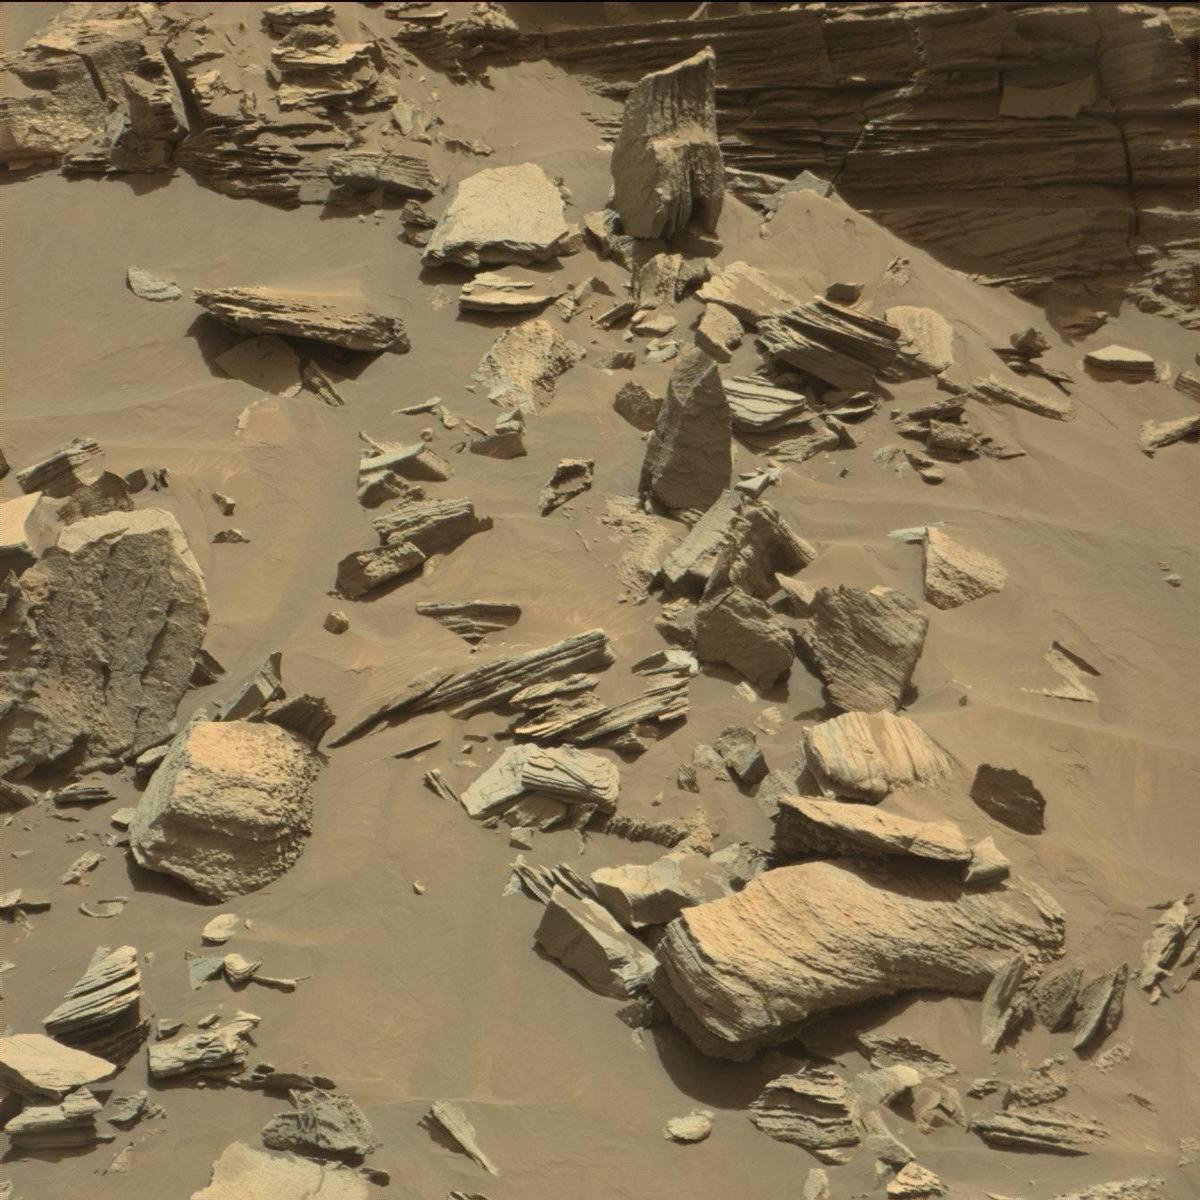
Terrain classes present: Bedrock, Rock, Sand / Soil